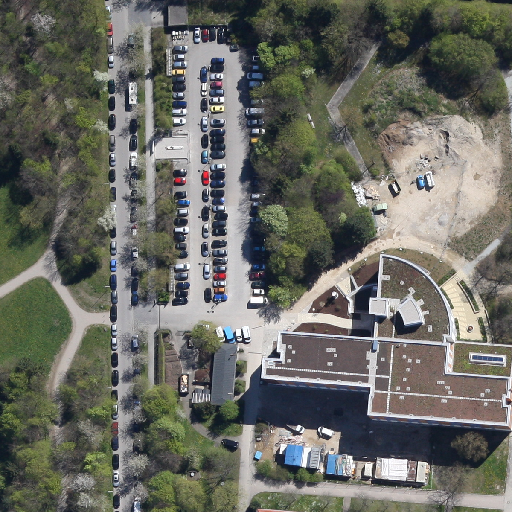
Referring expression: van